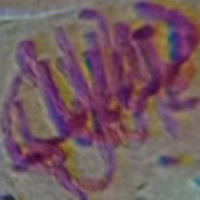
Label: metaphase